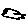
Label: fish